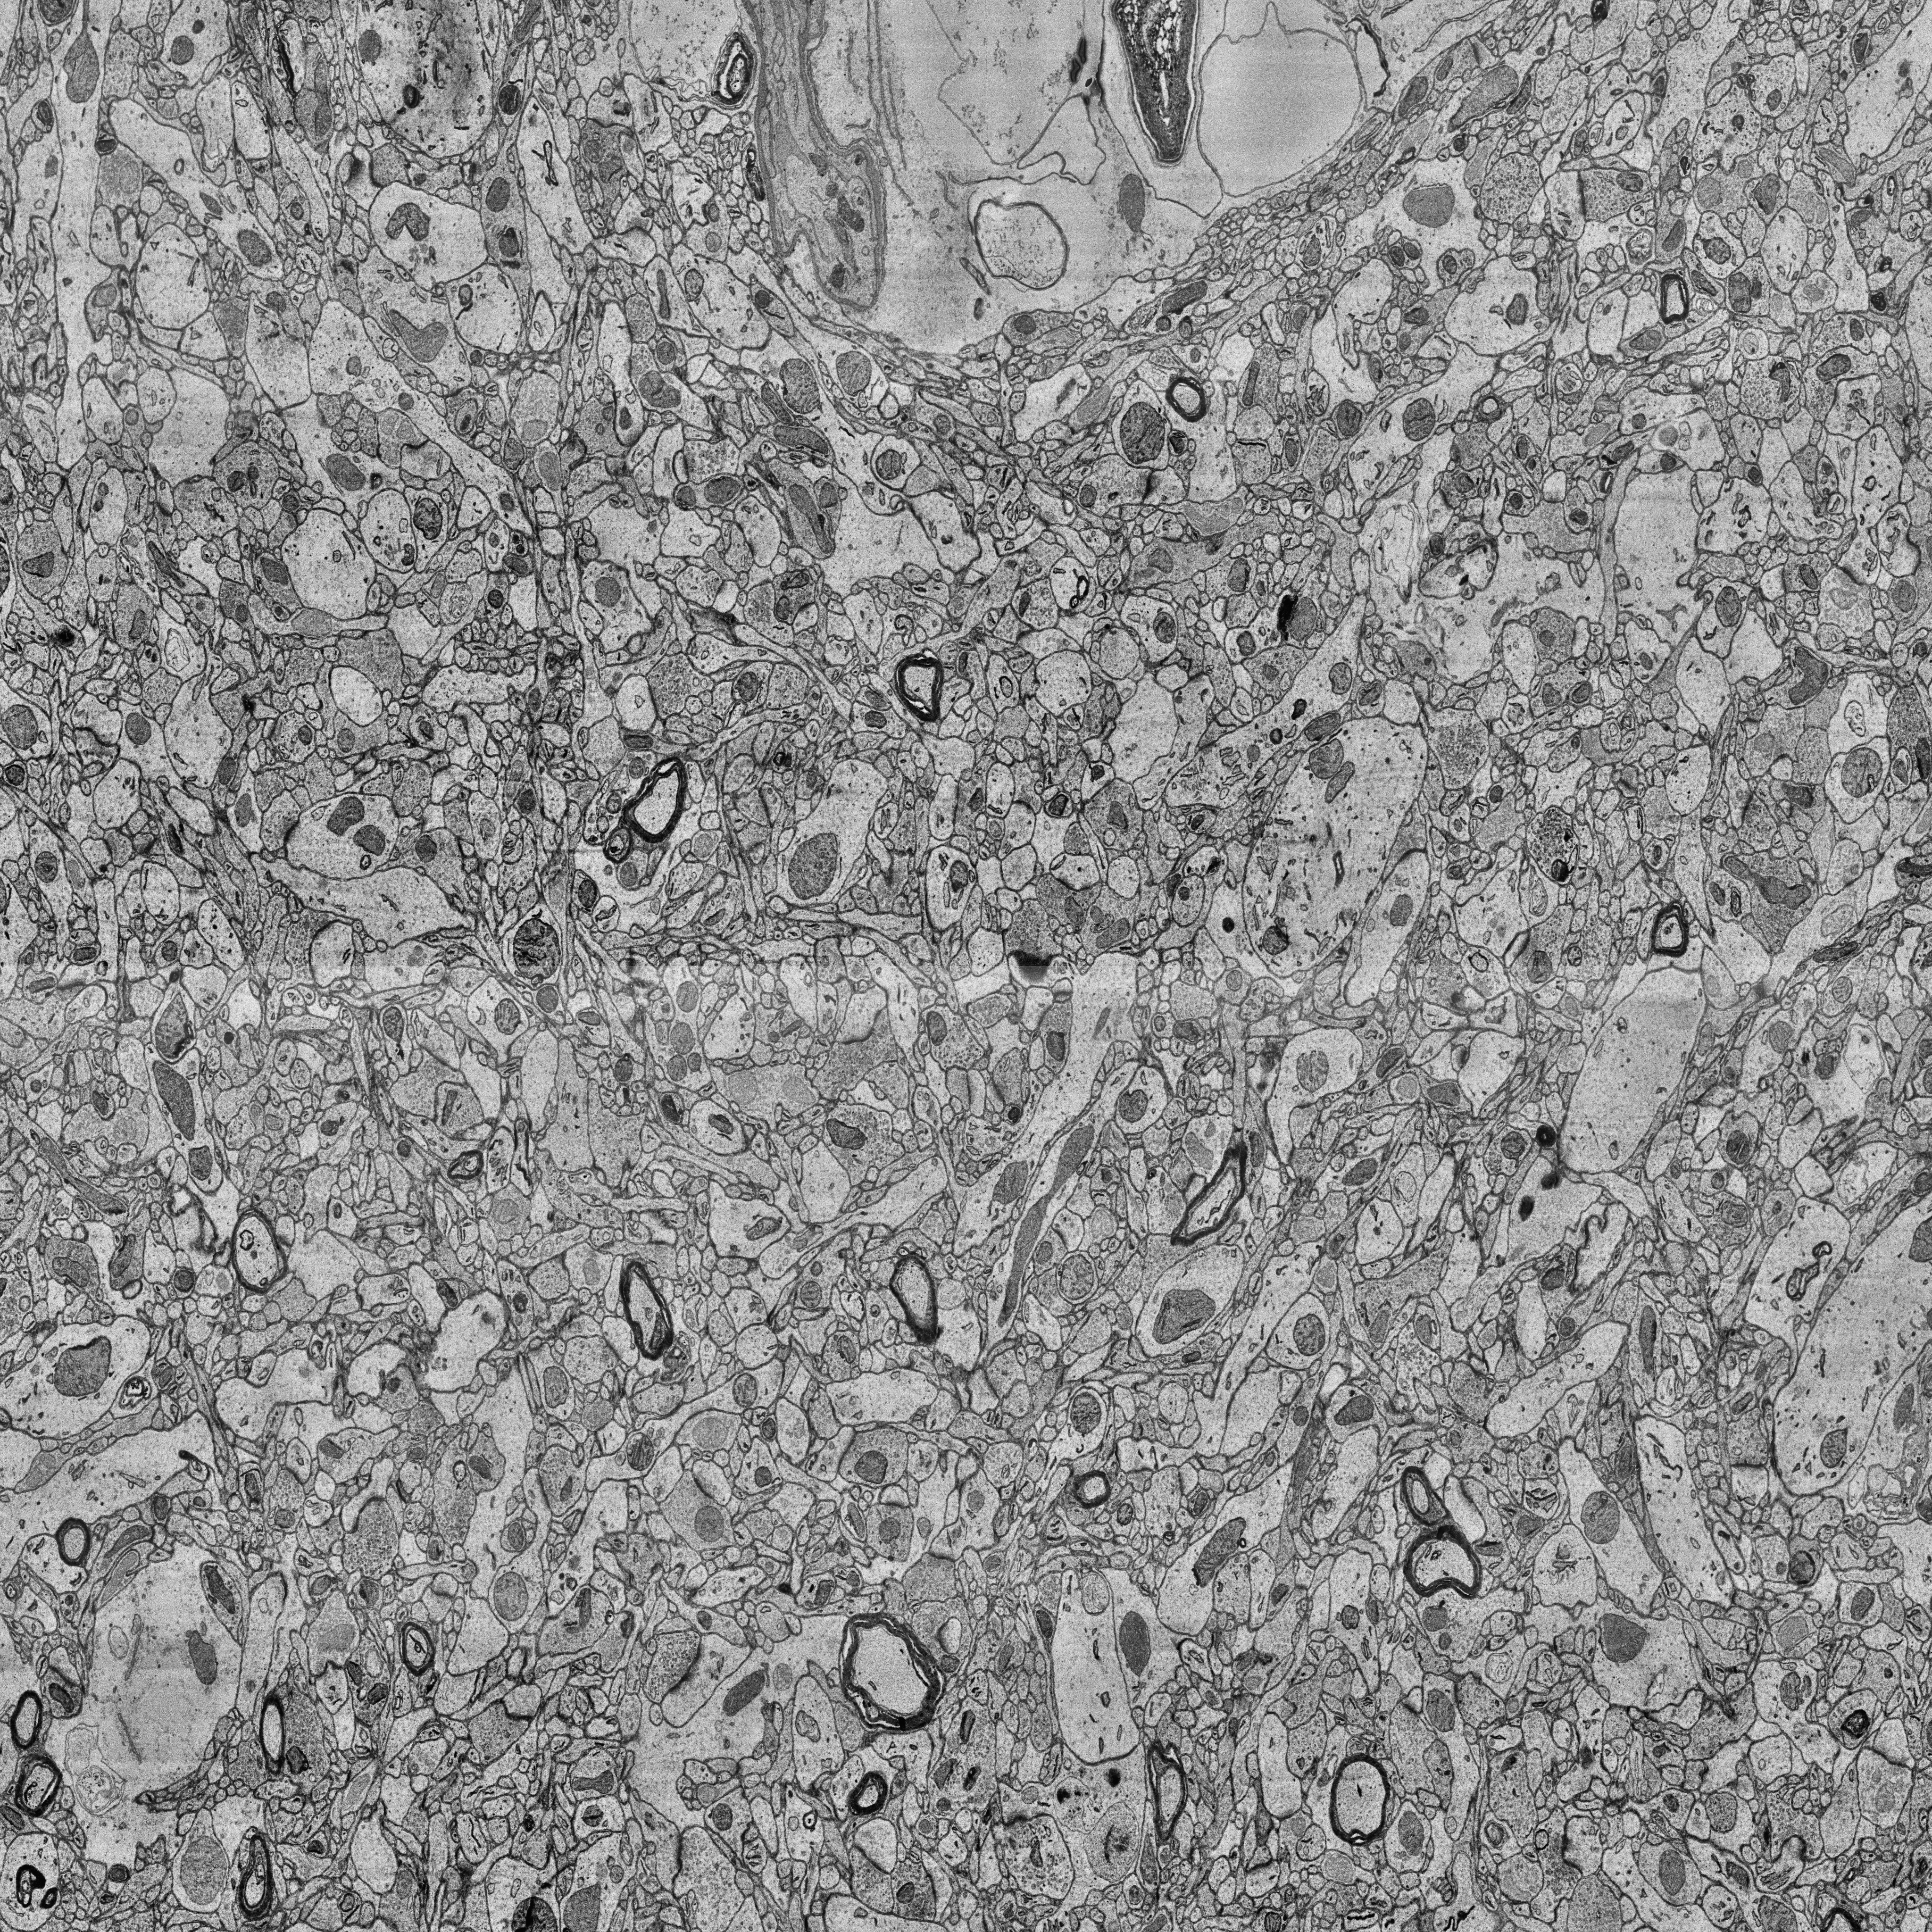
Electron microscopy slice of human cortex tissue
Slice depth (z): 42
Mitochondria instances in slice: 496